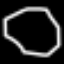
Label: octagon